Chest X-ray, PA view. Patient: 47 years old, sex F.
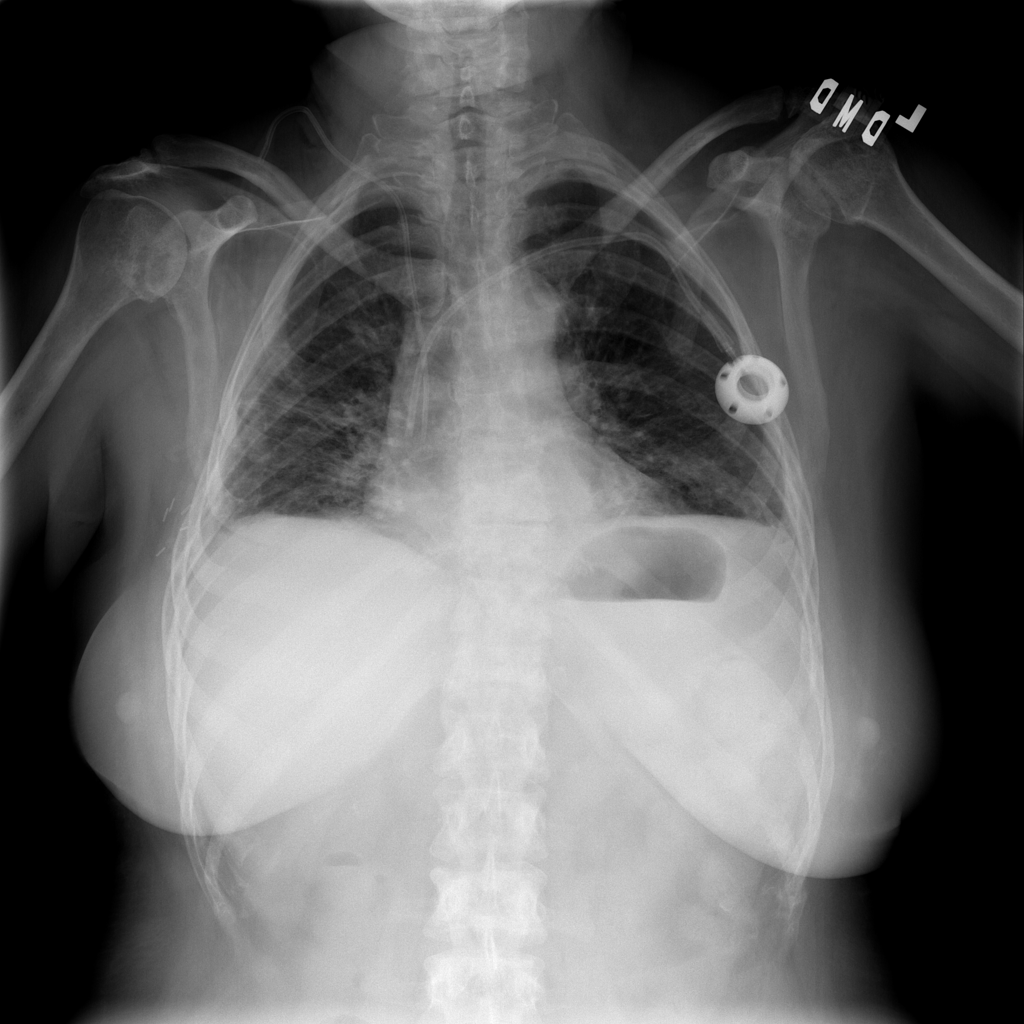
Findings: Edema, Infiltration